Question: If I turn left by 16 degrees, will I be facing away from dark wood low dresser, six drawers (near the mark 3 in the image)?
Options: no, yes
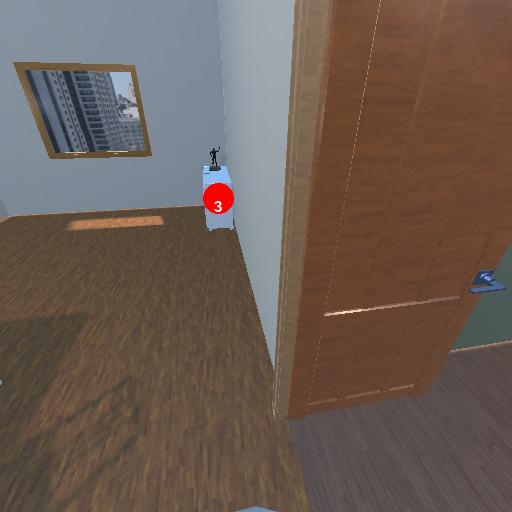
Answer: no